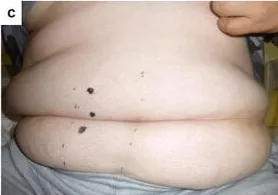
(c) Preoperative stoma site markings.
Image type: medical_photograph (other_medical_photograph)